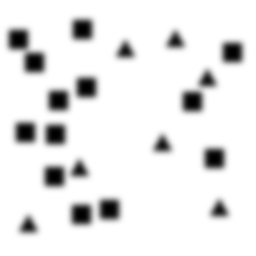
Squares: 13
Triangles: 7
Stars: 0
Total shapes: 20